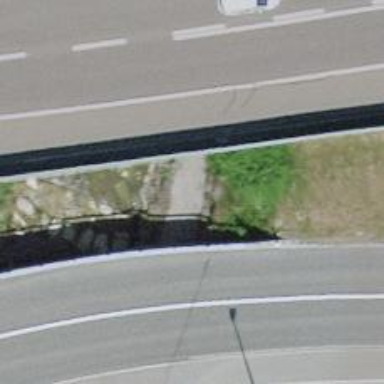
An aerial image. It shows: Tunnel footway.